Question: Is there anyway to prevent a user from clicking like multiple times without having them be inserted into the database like this?

I know I could just disable the button, but I want do this all without reloading the page.
'''
$dbh = mysqli_connect("localhost", "root", "", "testdb");
$postid = $_POST['postid'];
if(isset($_POST['liked'])&& empty($_SESSION[$postid])){
$_SESSION[$postid] = TRUE;
$userid = $_SESSION['username'];
$result = mysqli_query($dbh,"SELECT * FROM user_images WHERE id=$postid");
$row = mysqli_fetch_array($result);
$n = $row['likes'];
mysqli_query($dbh,"INSERT INTO likes(username, postid) VALUES('$userid', '$postid')");
mysqli_query($dbh,"UPDATE user_images SET likes=$n+1 WHERE id=$postid");
echo $n+1;
exit();
}
if (isset($_POST['unliked'])){
$postid = $_POST['postid'];
$result = mysqli_query($dbh,"SELECT * FROM user_images WHERE id=$postid");
$row = mysqli_fetch_array($result);
$n = $row['likes'];
$userid = $_SESSION['username'];
//delete from likes before updating
mysqli_query($dbh,"DELETE FROM likes WHERE postid=$postid AND username=$userid");
mysqli_query($dbh,"UPDATE user_images SET likes=$n-1 WHERE id=$postid");
echo $n-1;
exit();
}
'''
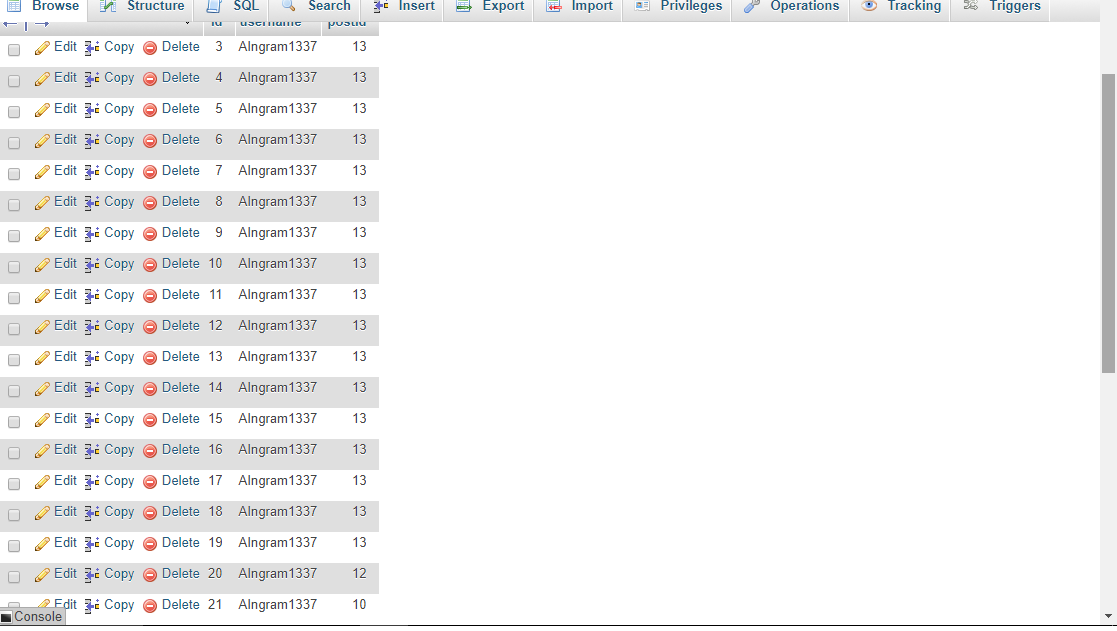
Answer: First you need to create a <URL> in the table, to ensure that no duplicates entries are allowed even if you have a mistake in your PHP code. Since an user can like several posts you have to make the index using both columns:
'''
create unique index IDU_likes on likes (username,postid);
'''
Then you have to modify your code and check if the insert failed (you should be doing it anyway). Also, the code you are using is open to <URL> instead of manually constructing the query, for example:
'''
$stmt=mysqli_prepare($dbh,"INSERT INTO likes(username, postid) VALUES(?, ?)");
mysqli_stmt_bind_param($stmt,'si',$userid,$postid);
if(mysqli_stmt_execute($stmt) {
$n=$n+1;
$stmt=mysqli_prepare($dbh,"UPDATE user_images SET likes=? WHERE id=?");
mysqli_stmt_bind_param($stmt,'ii',$n,$postid);
mysqli_stmt_execute($stmt)
}
echo $n;
'''